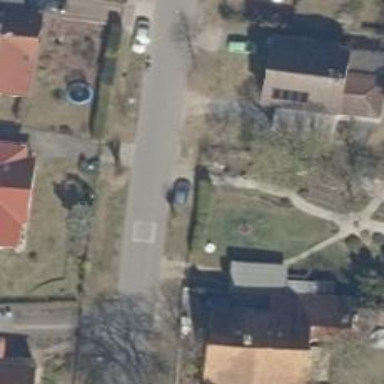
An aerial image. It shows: Footway.